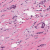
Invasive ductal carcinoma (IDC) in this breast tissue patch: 1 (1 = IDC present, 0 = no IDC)